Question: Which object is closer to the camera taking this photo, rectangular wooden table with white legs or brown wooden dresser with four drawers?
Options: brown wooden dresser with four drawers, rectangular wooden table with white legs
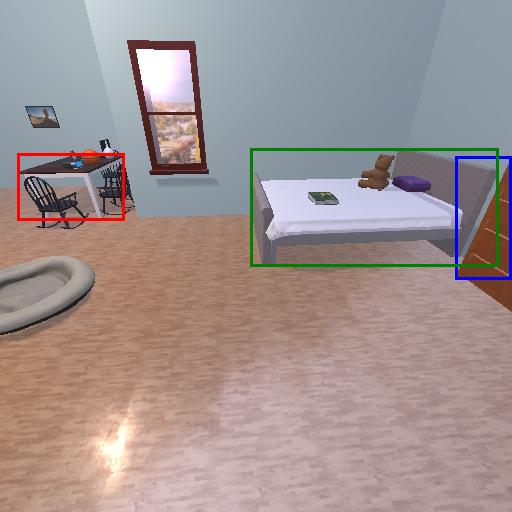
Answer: brown wooden dresser with four drawers